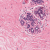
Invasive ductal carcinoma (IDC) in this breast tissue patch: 0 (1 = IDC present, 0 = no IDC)